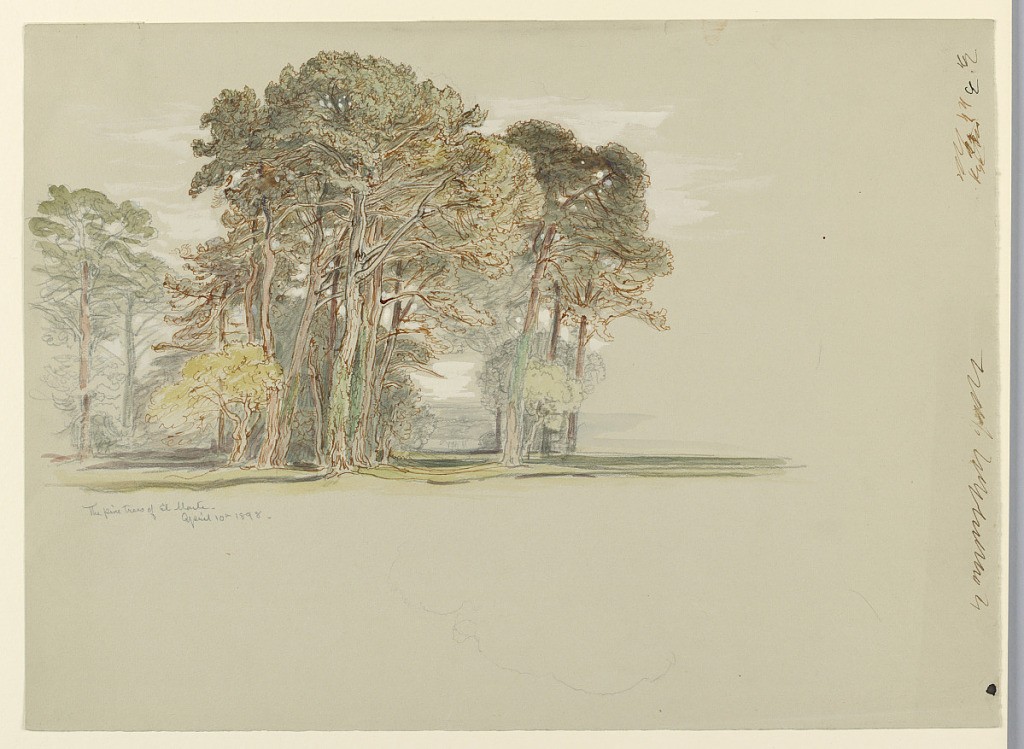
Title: The Pine Trees of El Monte, California
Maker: Samuel Colman, American, 1832–1920
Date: April 10, 1898
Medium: Graphite, pen and brown ink, brush and watercolor with white gouache on gray paper
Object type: Drawing
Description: A group of pines is flanked by two pines at left, a row of pines at right. Bottom, inverse direction, pencil outline of a tree top.